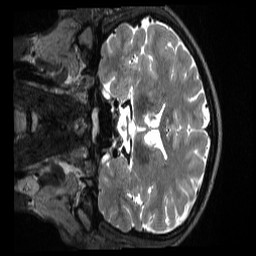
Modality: T2w
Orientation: coronal
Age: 25
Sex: male